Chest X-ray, AP view. Patient: 39 years old, sex F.
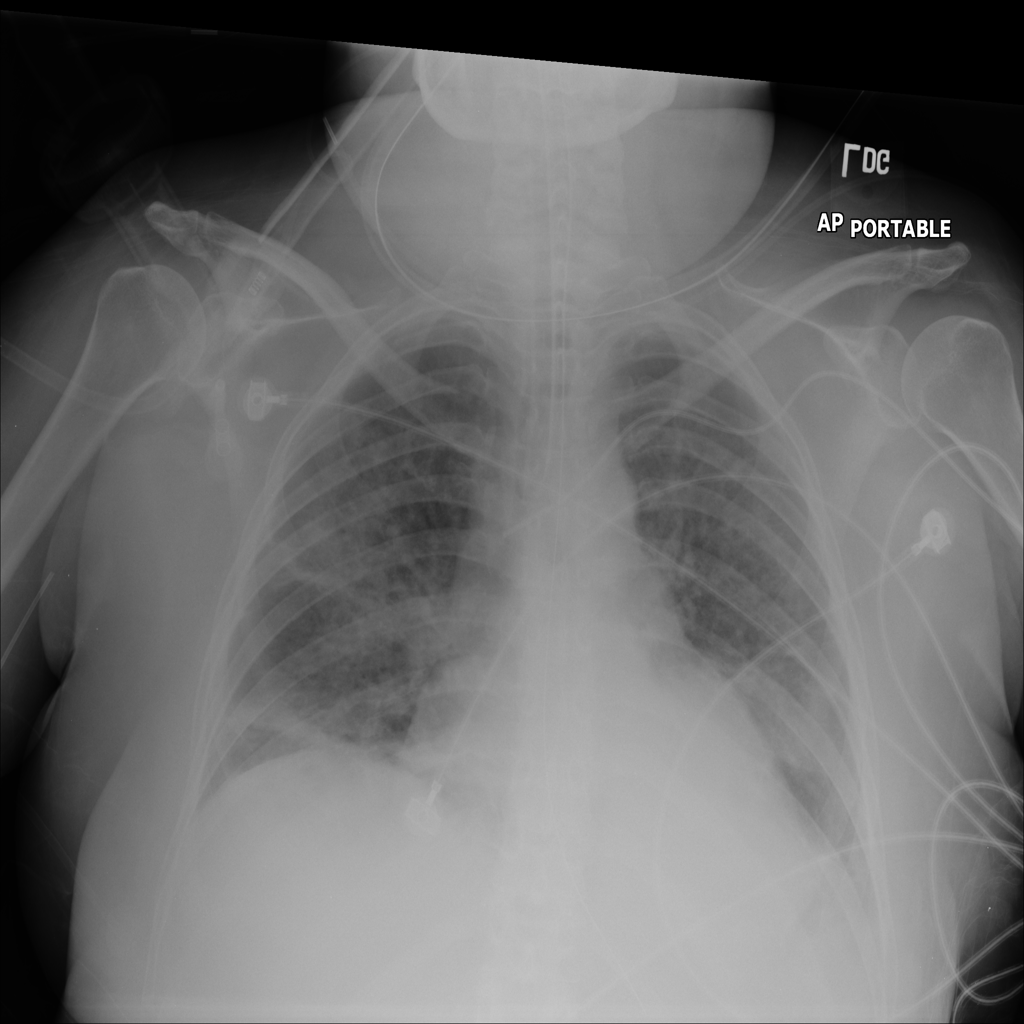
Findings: No Finding